Question: Take 'plot.acf' as an example. Both 'acf' and 'pacf' call this function internally. How can i plot them side by side?
:
'''
TS <- ts.union(mdeaths, fdeaths)
acf(TS)
pacf(TS)
'''
I tried to use 'par(mfrow = c(2,4))' and 'layout' to combine them, but 'stats:::plot.acf' overwrites this. The expected output would be:

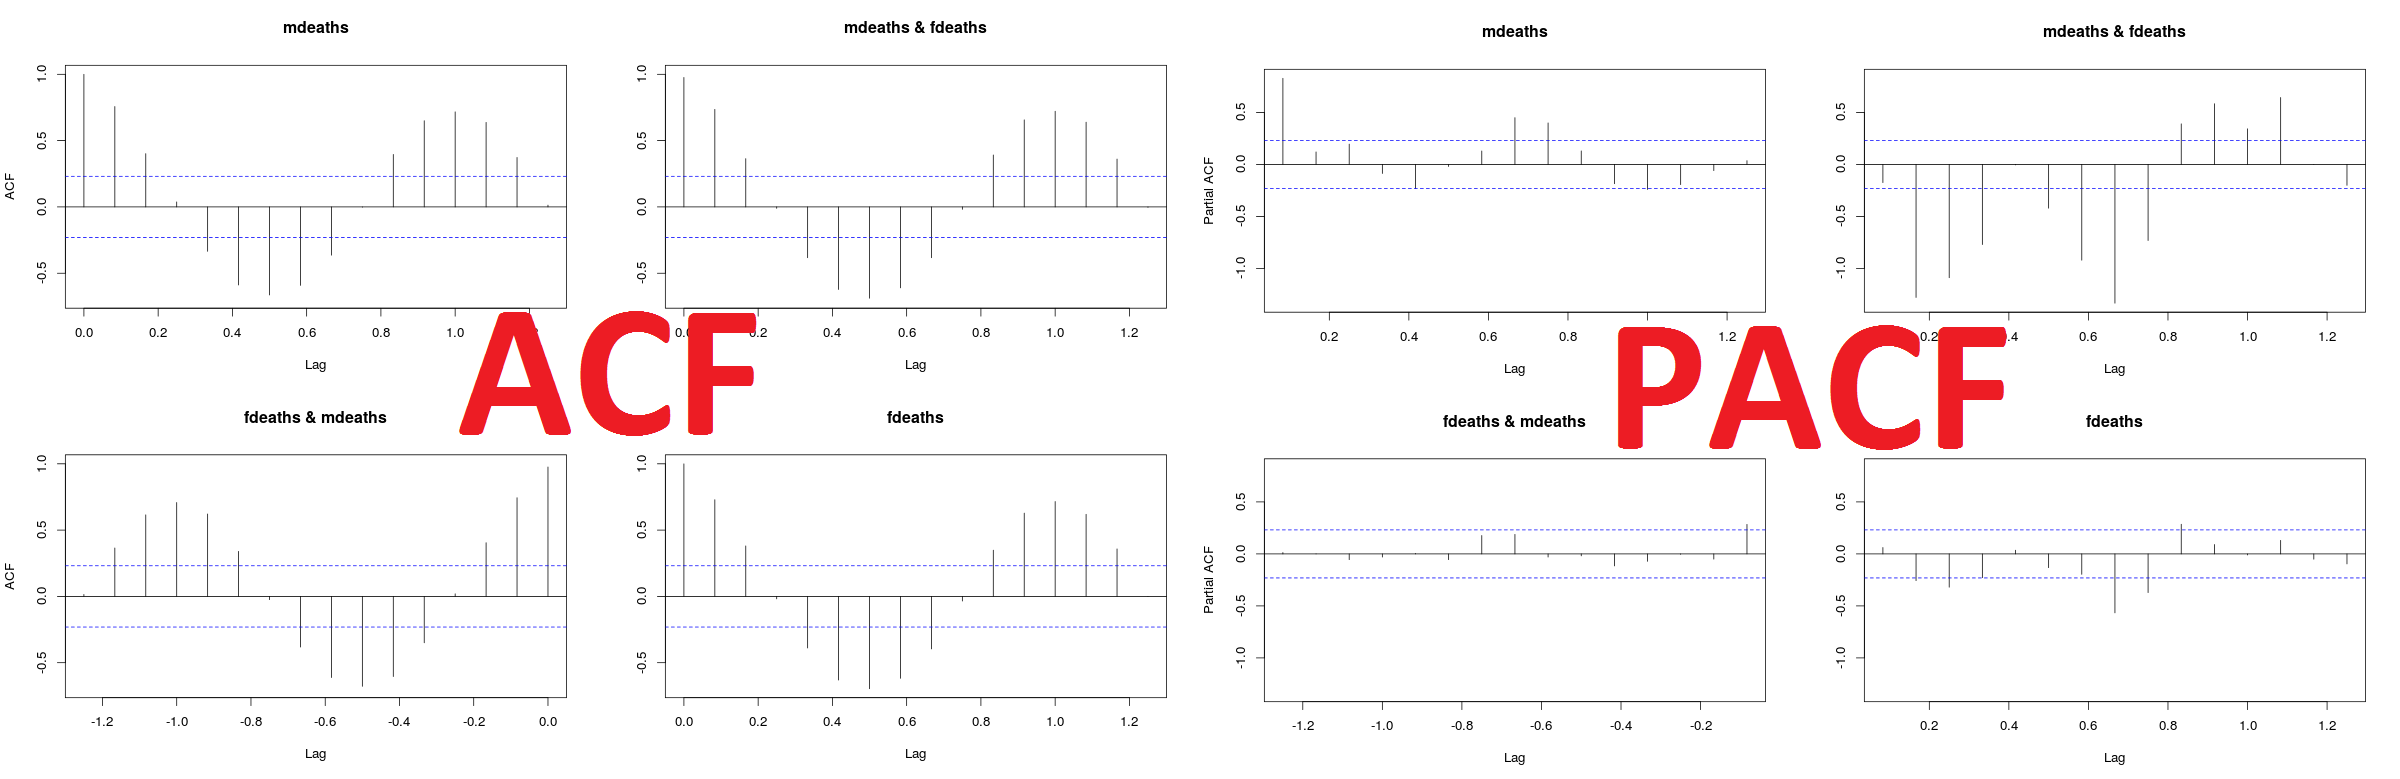
Answer: A different approach than my other answer: Plot the ACF using 'ggplot2'.
'''
ggacf <- function(x, ci=0.95, type="correlation", xlab="Lag", ylab=NULL,
ylim=NULL, main=NULL, ci.col="blue", lag.max=NULL) {
x <- as.data.frame(x)
x.acf <- acf(x, plot=F, lag.max=lag.max, type=type)
ci.line <- qnorm((1 - ci) / 2) / sqrt(x.acf$n.used)
d.acf <- data.frame(lag=x.acf$lag, acf=x.acf$acf)
g <- ggplot(d.acf, aes(x=lag, y=acf)) +
geom_hline(yintercept=0) +
geom_segment(aes(xend=lag, yend=0)) +
geom_hline(yintercept=ci.line, color=ci.col, linetype="dashed") +
geom_hline(yintercept=-ci.line, color=ci.col, linetype="dashed") +
theme_bw() +
xlab("Lag") +
ggtitle(ifelse(is.null(main), "", main)) +
if (is.null(ylab))
ylab(ifelse(type=="partial", "PACF", "ACF"))
else
ylab(ylab)
g
}
'''
This seeks to create a similar interface to 'plot.acf()'. Then you can use all of the great features available to 'ggplot2' plots from the 'gridExtra' package.
'''
library(ggplot2)
library(gridExtra)
grid.arrange(ggacf(lh), ggacf(lh, type="partial"), ncol=2)
'''
Then you get this:

Unfortunately 'grid.arrange()' doesn't work with base graphics, hence the 'ggplot2' suggestion.